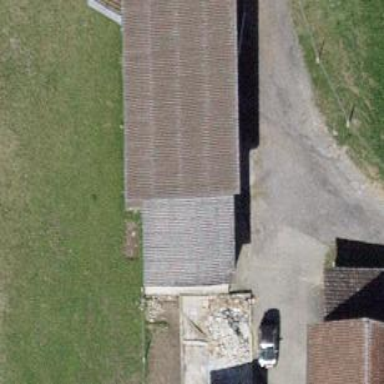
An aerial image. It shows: View of roof of building.